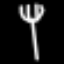
Label: fork